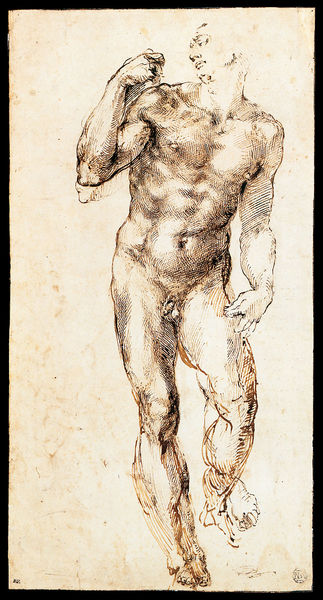
Titel: Entwurf für David mit der Schleuder
Künstler: Michelangelo Buonarotti
Institution: Paris, Musée du Louvre
Schlagwörter: akt, kopf, mann, nackt, schatten, ocker, bewegung, licht, skizze, zeichnung, blick, anatomie, arm, mensch, muskeln, muskulös, penis, tusche, schritt, michelangelo, da vinci, leonardo da vinci, genital, korrektur, mann akt